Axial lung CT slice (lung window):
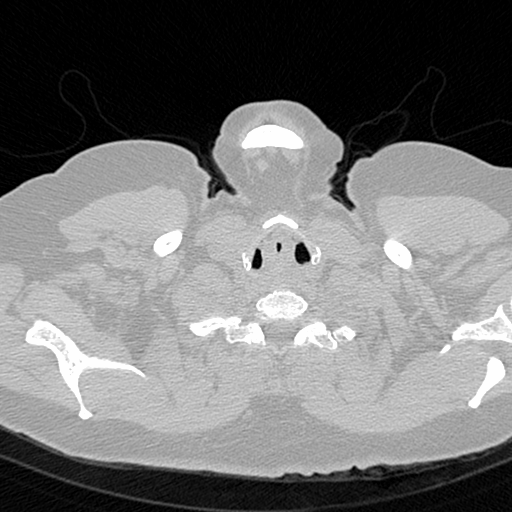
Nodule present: no